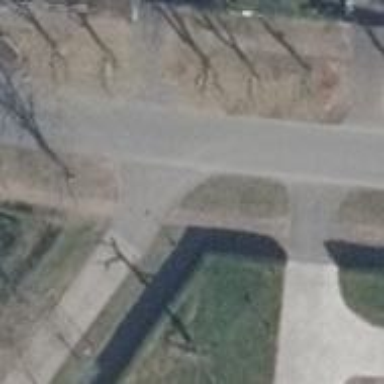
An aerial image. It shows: Unmarked road crossing.